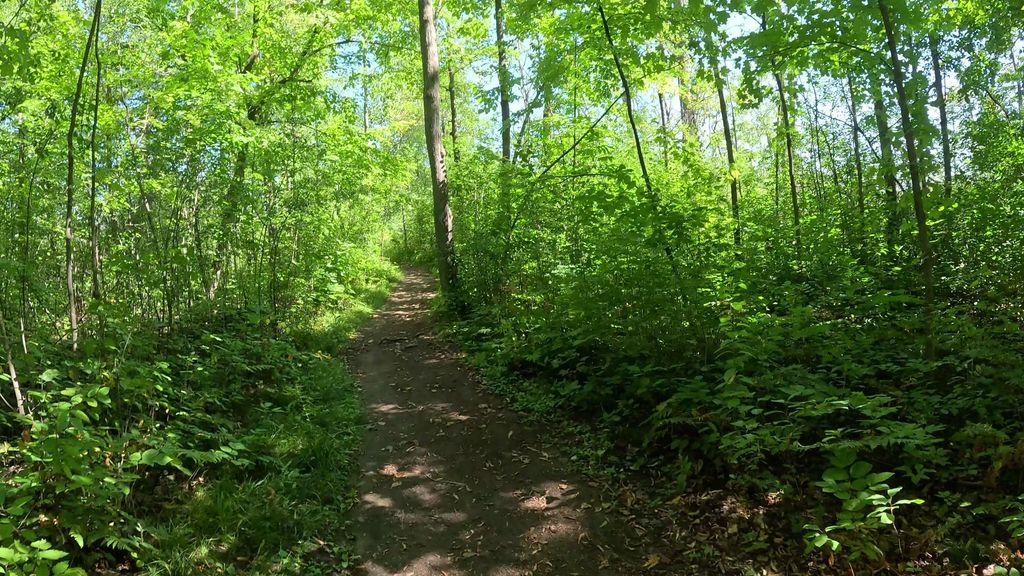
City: ottawa-gatineau